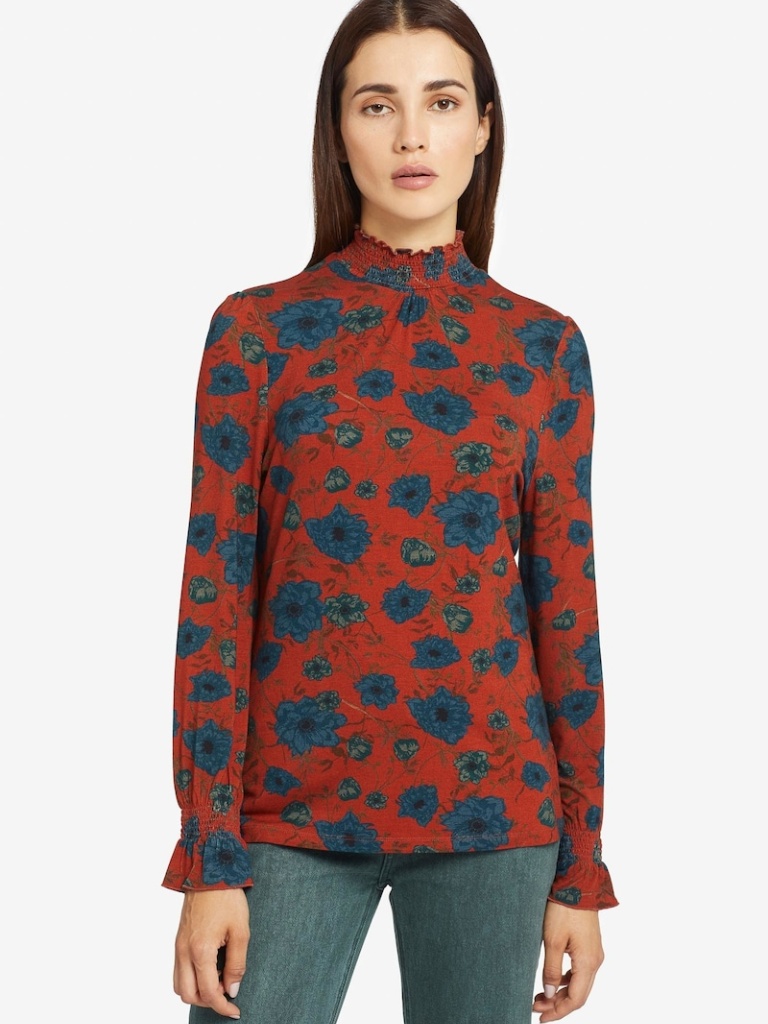
cotton relaxed a long-sleeved with the sleeves down hip length Untucked turtleneck blouse